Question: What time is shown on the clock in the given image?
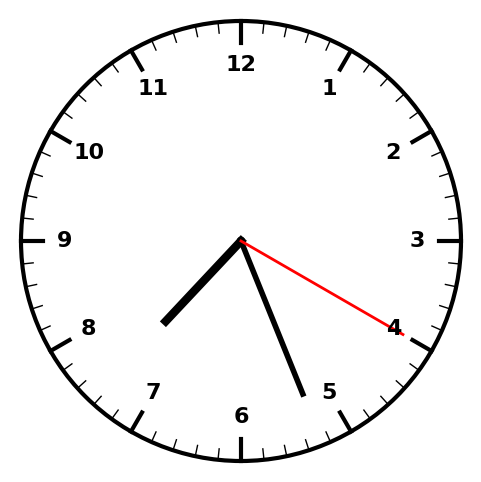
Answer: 07:26:20